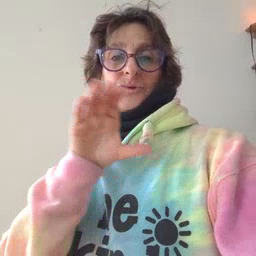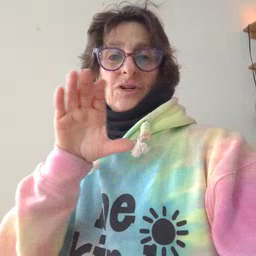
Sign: chocolate